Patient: sex F, age 51
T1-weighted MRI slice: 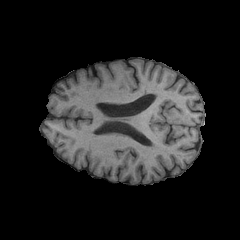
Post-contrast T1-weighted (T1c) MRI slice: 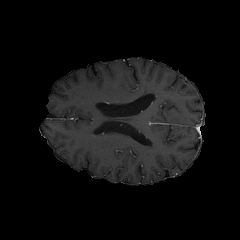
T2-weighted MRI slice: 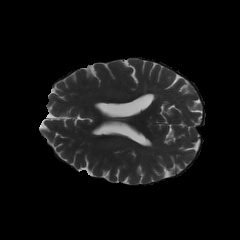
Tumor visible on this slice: no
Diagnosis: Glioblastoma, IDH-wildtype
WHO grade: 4